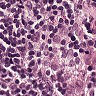
Metastatic tissue present: no